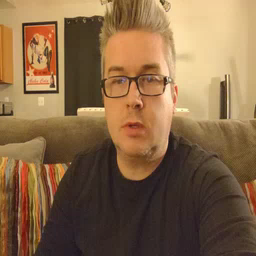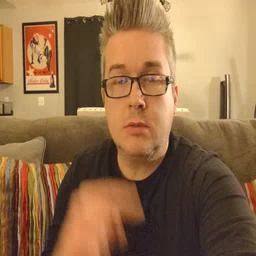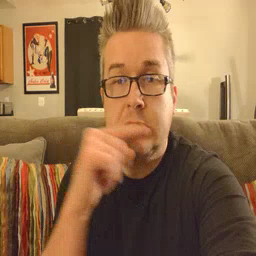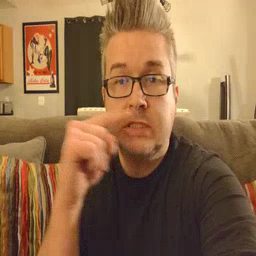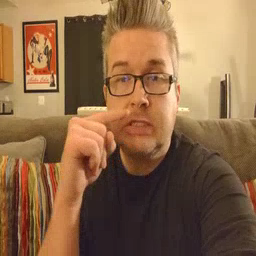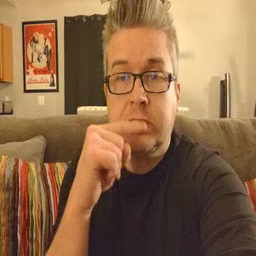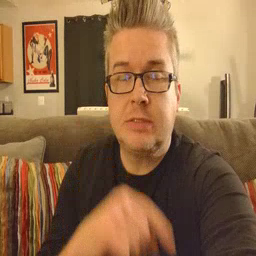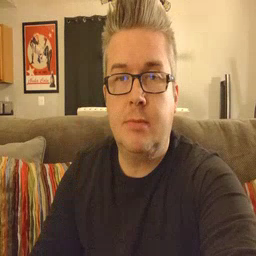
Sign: toothbrush